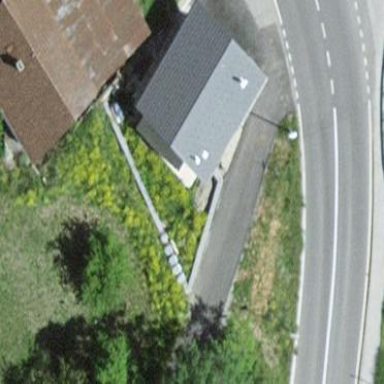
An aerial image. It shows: Residential building.